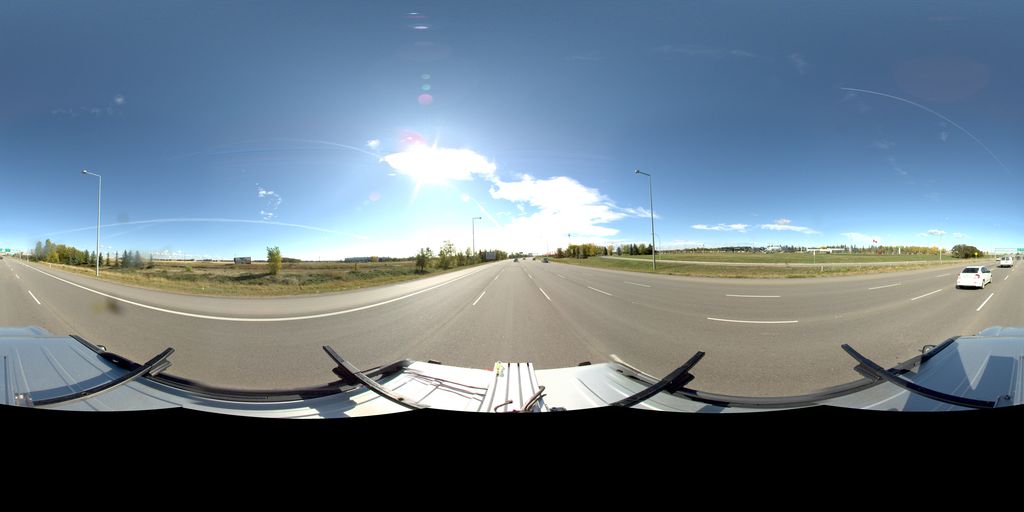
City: edmonton